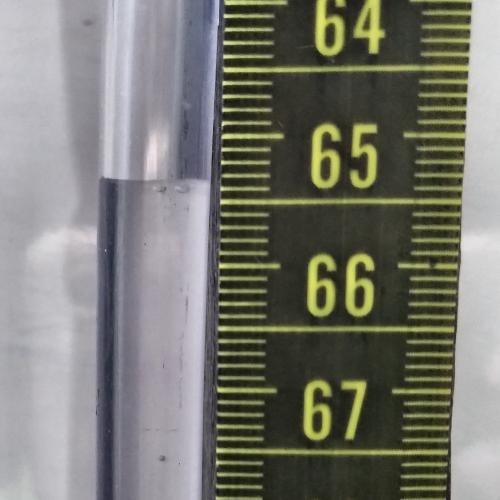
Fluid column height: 65.3 cm